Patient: sex M, age 52
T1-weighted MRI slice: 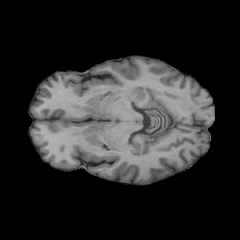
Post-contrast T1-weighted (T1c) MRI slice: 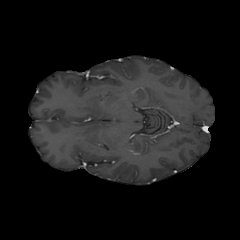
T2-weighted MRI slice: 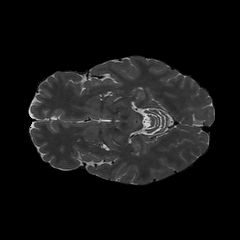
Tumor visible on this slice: no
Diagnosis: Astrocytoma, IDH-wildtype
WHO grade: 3